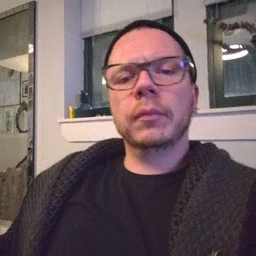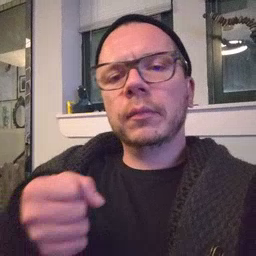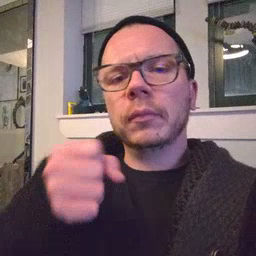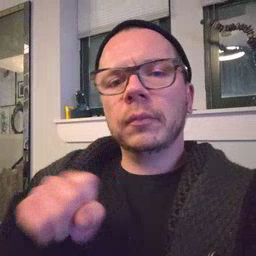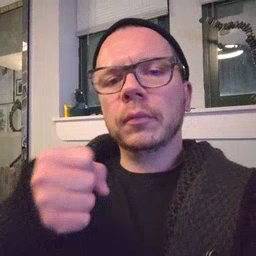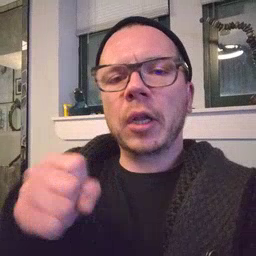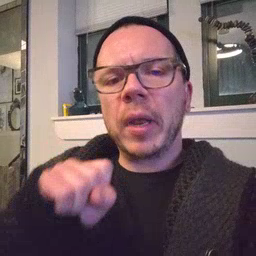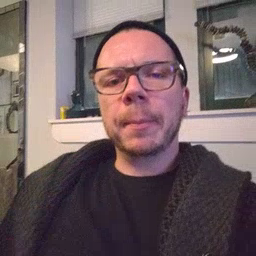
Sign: icecream